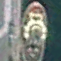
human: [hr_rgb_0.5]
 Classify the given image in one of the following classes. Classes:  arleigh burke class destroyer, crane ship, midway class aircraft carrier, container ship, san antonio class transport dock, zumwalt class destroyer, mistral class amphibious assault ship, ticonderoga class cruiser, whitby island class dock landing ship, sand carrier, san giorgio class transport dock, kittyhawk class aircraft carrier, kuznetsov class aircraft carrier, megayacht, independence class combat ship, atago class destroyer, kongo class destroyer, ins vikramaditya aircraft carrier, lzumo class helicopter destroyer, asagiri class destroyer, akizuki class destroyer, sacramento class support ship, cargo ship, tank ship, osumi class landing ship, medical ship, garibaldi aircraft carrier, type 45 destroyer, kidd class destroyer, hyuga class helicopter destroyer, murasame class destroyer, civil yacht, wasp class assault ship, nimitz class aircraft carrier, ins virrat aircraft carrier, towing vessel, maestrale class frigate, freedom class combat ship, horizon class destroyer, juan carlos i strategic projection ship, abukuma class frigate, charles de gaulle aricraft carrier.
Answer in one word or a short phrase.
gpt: Towing vessel